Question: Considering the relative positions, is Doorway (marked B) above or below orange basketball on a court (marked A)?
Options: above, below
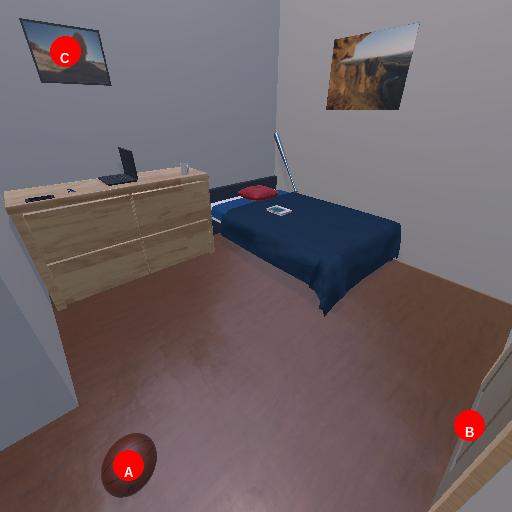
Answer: above